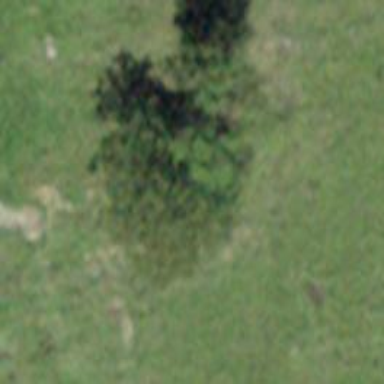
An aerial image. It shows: Single tag "natural: tree."